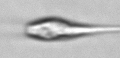
Label: Euglena